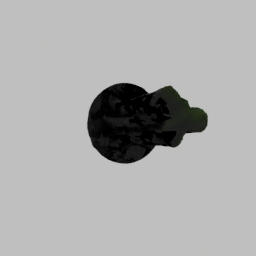
Label: nature